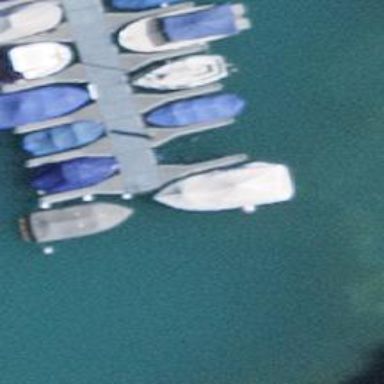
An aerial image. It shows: Man-made pier.